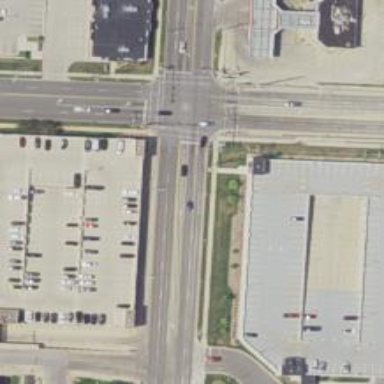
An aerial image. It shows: Asphalt footway with marked crossing lines.